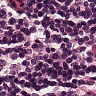
Metastatic tissue present: no